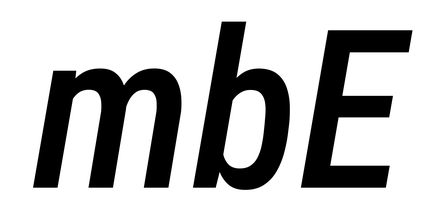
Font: Roboto-Italic_Condensed_Medium_Italic